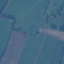
Label: Pasture